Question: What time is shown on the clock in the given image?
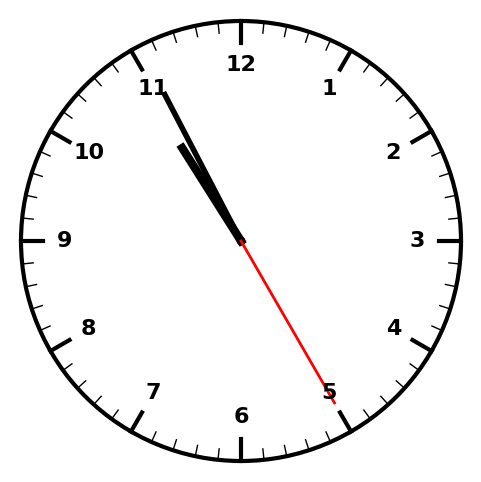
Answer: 10:55:25